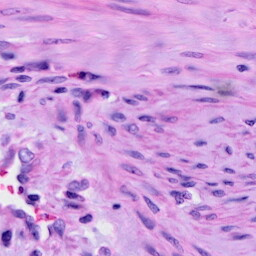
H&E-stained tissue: Cervix